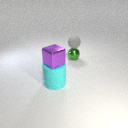
small gray rubber sphere above small green metal sphere